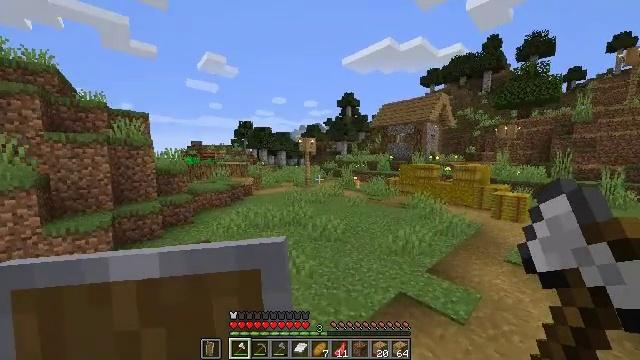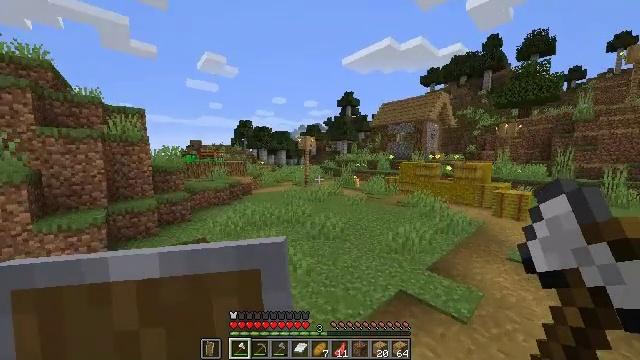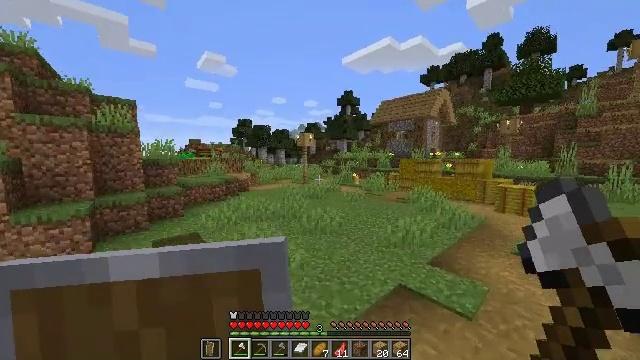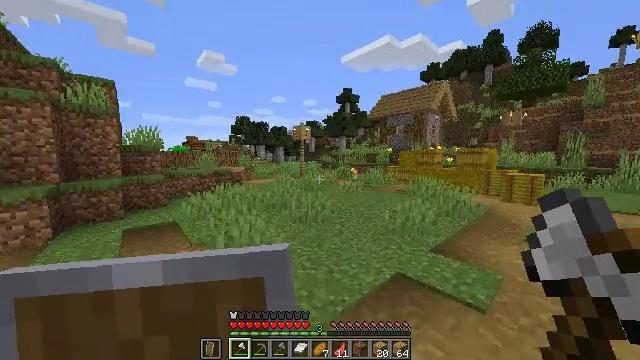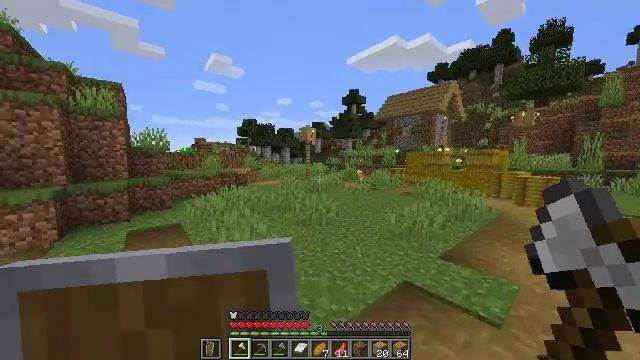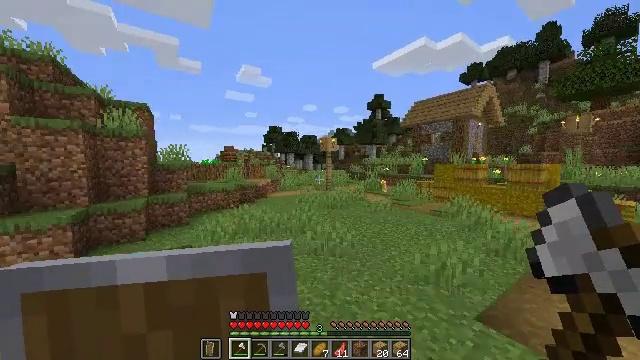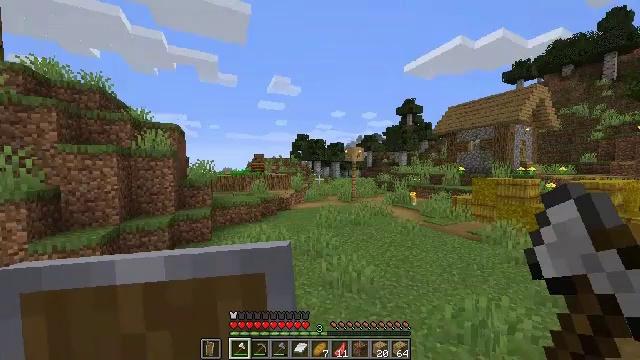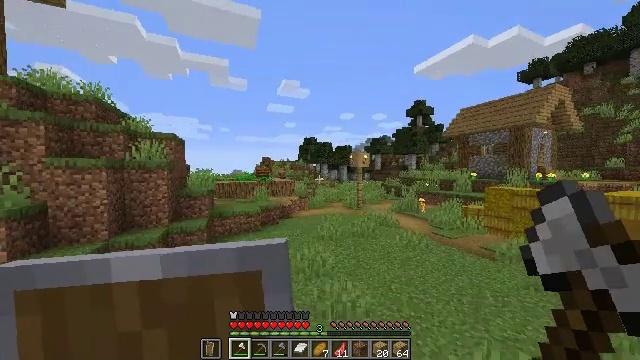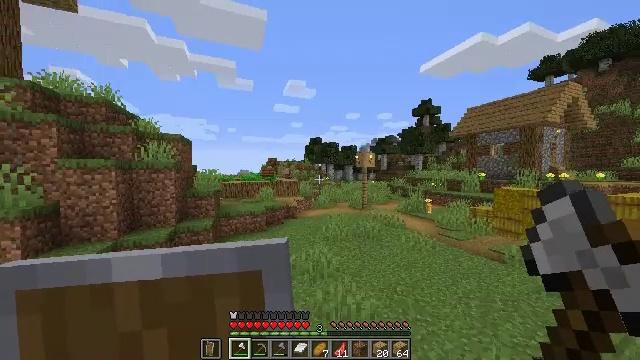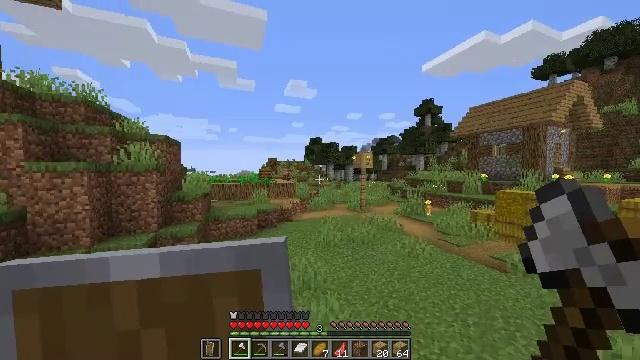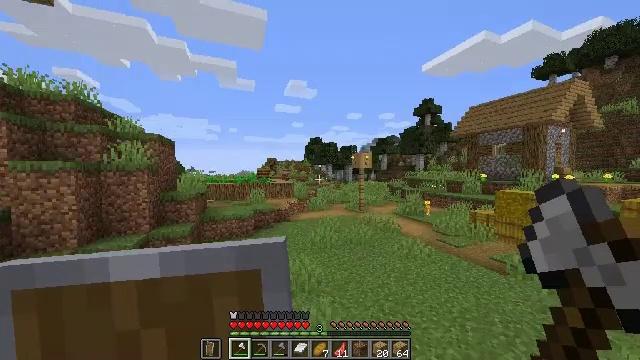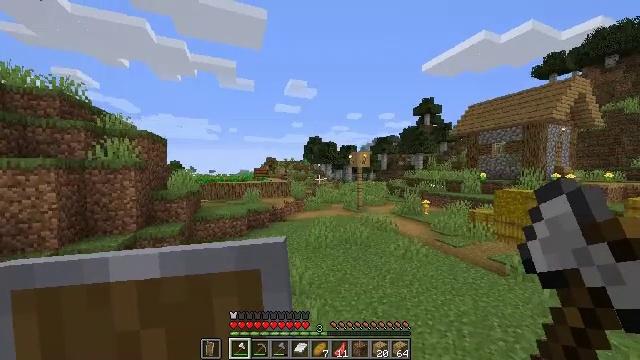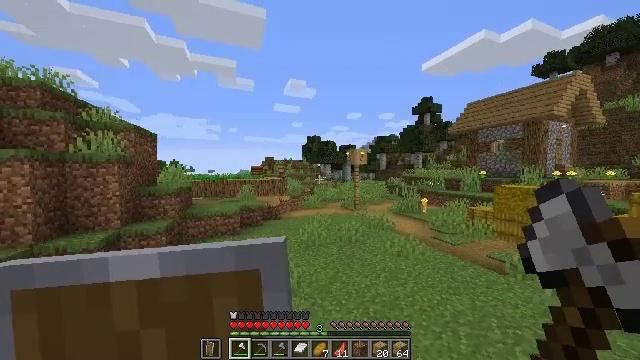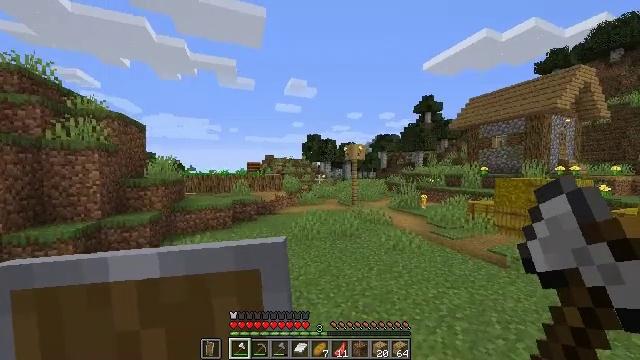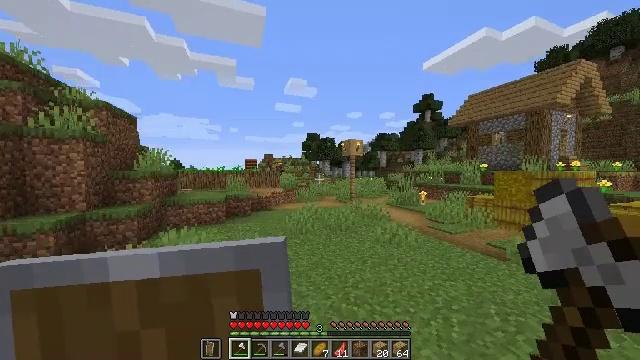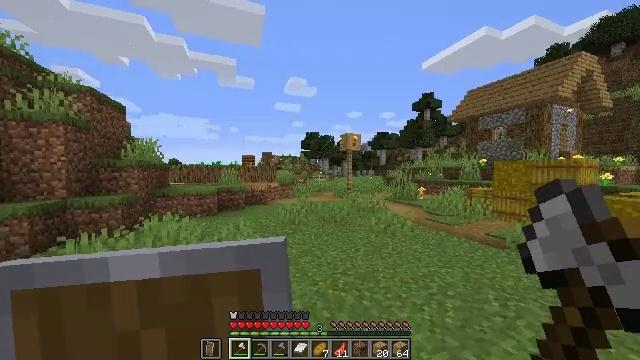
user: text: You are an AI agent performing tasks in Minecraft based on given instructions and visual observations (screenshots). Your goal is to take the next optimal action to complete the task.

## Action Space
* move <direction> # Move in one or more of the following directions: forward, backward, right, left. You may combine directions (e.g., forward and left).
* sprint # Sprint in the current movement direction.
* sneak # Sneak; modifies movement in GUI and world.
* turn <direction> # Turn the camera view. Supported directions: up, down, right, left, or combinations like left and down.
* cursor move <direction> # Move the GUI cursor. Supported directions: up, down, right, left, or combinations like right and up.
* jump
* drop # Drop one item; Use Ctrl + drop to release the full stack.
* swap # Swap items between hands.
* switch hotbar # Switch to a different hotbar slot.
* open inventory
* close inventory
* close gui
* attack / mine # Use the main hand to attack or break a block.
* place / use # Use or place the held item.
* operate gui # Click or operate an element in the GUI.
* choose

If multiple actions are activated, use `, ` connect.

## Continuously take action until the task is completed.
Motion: motion action
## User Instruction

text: Break the composter to recycle it.
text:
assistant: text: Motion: move forward and move right, sprint, jump
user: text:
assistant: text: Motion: move forward and move right, sprint, jump
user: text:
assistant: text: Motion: move forward and move right, sprint, jump
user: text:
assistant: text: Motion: move forward and move right, sprint, turn left, jump
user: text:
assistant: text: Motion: move forward and move right, sprint, turn left and up, jump
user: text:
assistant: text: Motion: move forward and move right, sprint, turn left and up, jump
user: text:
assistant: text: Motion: move forward and move right, sprint, turn left, jump
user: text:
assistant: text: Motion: move forward and move right, sprint, turn left, jump
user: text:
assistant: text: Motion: move forward and move right, sprint, jump
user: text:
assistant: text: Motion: move forward and move right, sprint, jump
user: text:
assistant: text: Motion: move forward and move right, sprint, jump
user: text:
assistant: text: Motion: move forward and move right, sprint, jump
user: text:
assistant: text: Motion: move forward and move right, sprint, jump
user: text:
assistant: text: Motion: move forward and move right, sprint, jump
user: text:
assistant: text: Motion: move forward and move right, sprint, jump
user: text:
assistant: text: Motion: move forward, sprint, jump
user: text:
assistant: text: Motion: move forward, sprint, turn left, jump
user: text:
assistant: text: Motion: move forward, sprint, turn left, jump
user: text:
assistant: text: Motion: move forward, sprint, jump
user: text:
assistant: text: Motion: move forward, sprint, jump
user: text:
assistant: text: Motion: move forward, sprint, turn left, jump
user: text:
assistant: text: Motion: move forward, sprint, turn left and up, jump
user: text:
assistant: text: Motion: move forward, sprint, turn left and up, jump
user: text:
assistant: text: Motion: move forward, sprint, jump
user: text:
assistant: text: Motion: move forward, sprint, jump
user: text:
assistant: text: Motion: move forward, sprint, jump
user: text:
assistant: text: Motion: move forward, sprint, jump
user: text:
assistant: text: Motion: move forward, sprint, jump
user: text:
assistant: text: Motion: move forward, sprint, jump
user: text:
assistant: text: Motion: move forward, sprint, jump